Question: I've looked at other reports on this, and none seems to apply. Our app is being crippled by frequent (but not reliably reproducible) crashes like this:
'''
Thread 0 name: Dispatch queue: com.apple.main-thread
Thread 0 Crashed:
0 libobjc.A.dylib 0x333a6c98 objc_msgSend + 16
1 MapKit 0x30be52fc -[MKMapView annotationContainer:viewForAnnotation:] + 36
2 MapKit 0x30be4f8e -[MKAnnotationContainerView _addViewForAnnotation:] + 270
3 MapKit 0x30c0f164 -[MKAnnotationContainerView addViewForManagedAnnotation:notifyDelegate:] + 12
4 MapKit 0x30c0b874 -[MKMapView(UserPositioningInternal) _runPositioningChange] + 1036
5 MapKit 0x30c09a86 -[MKMapView(UserPositioningInternal) _startPositioningChange:] + 22
6 MapKit 0x30c0d04a -[MKMapView(UserPositioningInternal) locationManagerUpdatedLocation:] + 578
7 CoreFoundation 0x360bcefc -[NSObject(NSObject) performSelector:withObject:] + 16
8 CoreFoundation 0x360fa2f2 -[NSArray makeObjectsPerformSelector:withObject:] + 394
9 MapKit 0x30bfc802 -[MKLocationManager _reportLocationStatus:] + 34
10 MapKit 0x30bfdd6c -[MKLocationManager _reportLocationSuccess] + 36
11 MapKit 0x30bfd9c6 -[MKLocationManager locationManager:didUpdateToLocation:fromLocation:] + 674
'''
Reports of this turn up a lot on the Web, but many seem to go unsolved. I'm not doing anything crazy, just showing the user position and one marker on the map. I followed the examples I could find, and I've looked at the code for goofs but can't find any.
Here's how my MapView delegate handles viewForAnnotation:
'''
- (MKAnnotationView*)mapView:(MKMapView*)theMapView viewForAnnotation:(id <MKAnnotation>)annotation
{
// If it's the user location, just return nil.
if([annotation isKindOfClass:[MKUserLocation class]])
{
return nil; // Use default system user-location view.
}
else
{
// Try to dequeue an existing pin view first.
MKPinAnnotationView* pinView = (MKPinAnnotationView*)[mapView dequeueReusableAnnotationViewWithIdentifier:@"stashMarkerID"];
if(!pinView)
{
// If an existing pin view was not available, create one.
pinView = [[[MKPinAnnotationView alloc] initWithAnnotation:annotation
reuseIdentifier:@"stashMarkerID"] autorelease];
pinView.pinColor = MKPinAnnotationColorPurple;
pinView.animatesDrop = YES;
pinView.canShowCallout = NO;
}
else
{
pinView.annotation = annotation;
}
return pinView;
}
}
'''
The crash appears to be associated with a change in the user's location, but once the user-location marker is added, I don't mess with it. When I need to refresh the one other map marker, I skip the user marker when removing the other one:
'''
// Add the marker to the map.
// Remove old one(s) first.
int i = 0;
while(i < [mapView.annotations count])
{
if ([[mapView.annotations objectAtIndex:i] isKindOfClass:[StashMarker class]])
{
[mapView removeAnnotation:[mapView.annotations objectAtIndex:i]];
}
else
{
i++;
}
}
'''
The delegate is the controller for the whole screen, so it's not being deallocated; the crash occurs while the screen is up. Not that it matters, but the map display looks like this:

Any guesses or insight would be much appreciated! This is on iOS 5.0.1.
UPDATE: We've found that this crash is occurring when no MKMapView should even be in existence. The view containing it has long since been popped. I wonder if we're experiencing the problem reported here: <URL>
UPDATE 2: Here's another report of essentially the same thing: <URL>
This seems unusually messy for Cocoa, having to set the MKMapView's delegate to nil after we'd expect the MapView to be deallocated. At that rate, why don't we have to do this for all controls that take a delegate?
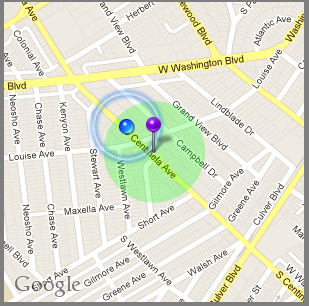
Answer: OK, this is the real answer. It's from the Apple doc, but it's missing from MKMapView. It's only found under the documentation for its delegate protocol:
"Before releasing an MKMapView object for which you have set a delegate, remember to set that object's delegate property to nil. One place you can do this is in the dealloc method where you dispose of the map view."
NOTE: This also applies to UIWebView.
I set the MapView's delegate pointer to nil in the delegate's dealloc method, and our crashes seem to have been eliminated.